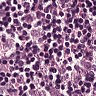
Metastatic tissue present: yes